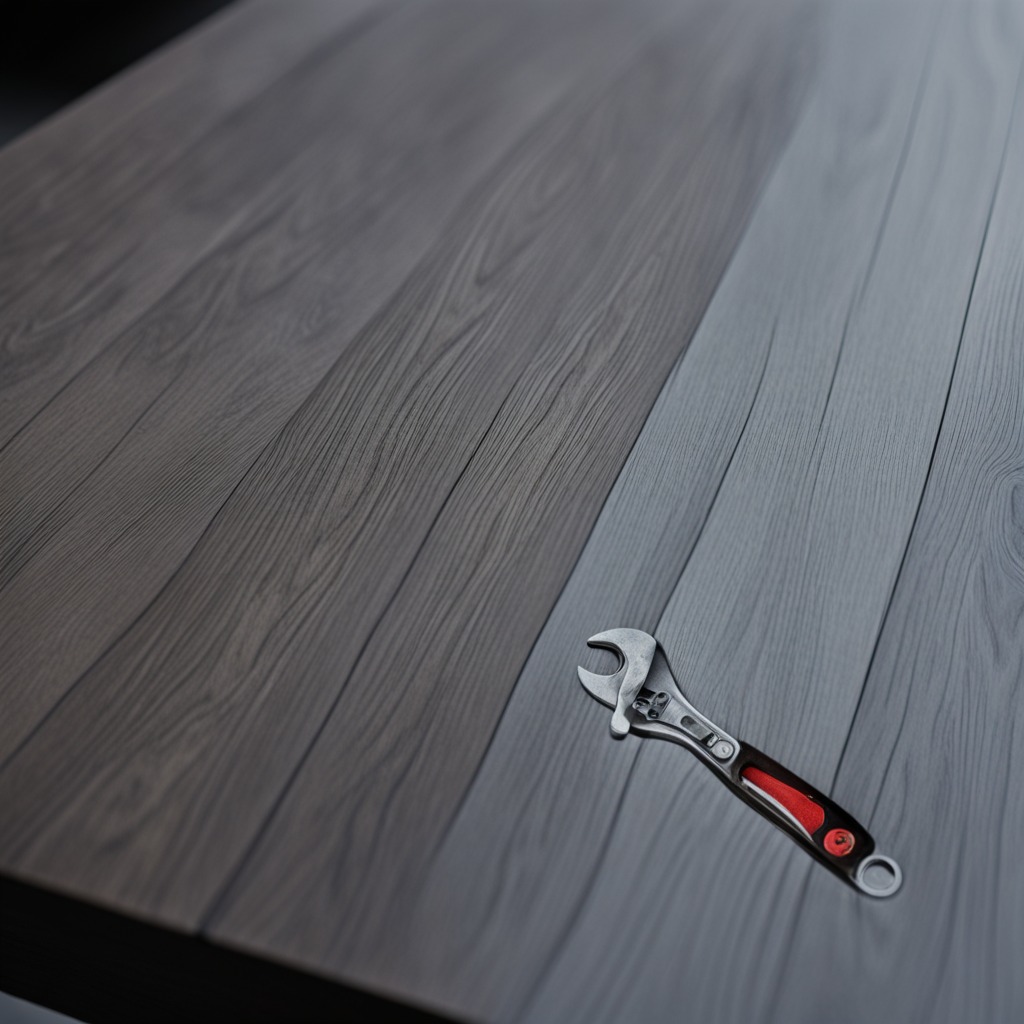
An old wrench lies on the table.